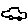
Label: car